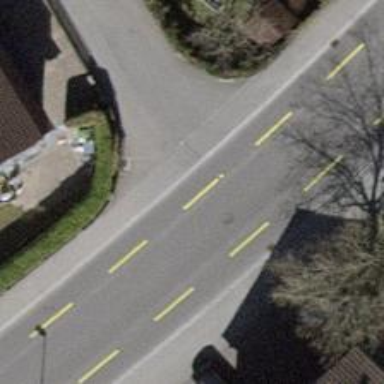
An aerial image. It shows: Tertiary road with asphalt surface and cycle lane.